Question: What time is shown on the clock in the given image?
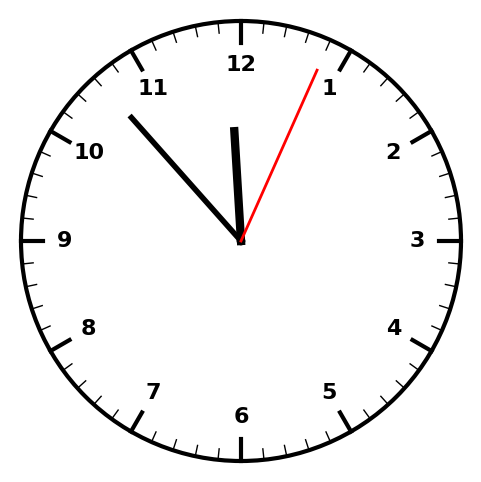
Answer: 11:53:04